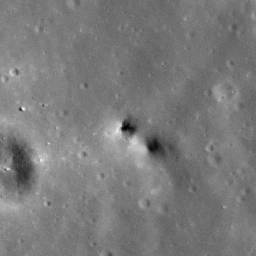
Pit: Copernicus 13b
Host crater: Copernicus
Host type: impact_melt
Lunar coordinates: latitude 10.18, longitude 339.881